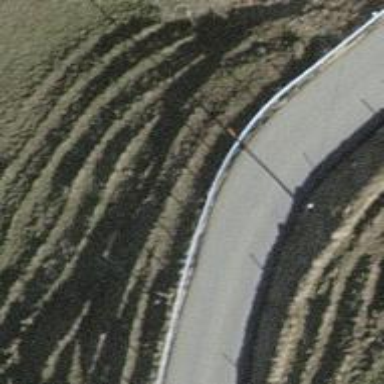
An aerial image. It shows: Guard rail as barrier.